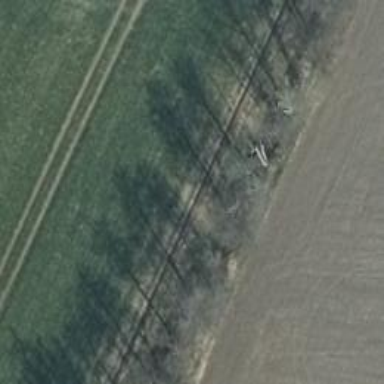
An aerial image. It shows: Row of deciduous broadleaved trees.